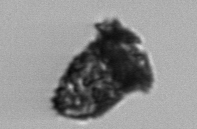
Label: Tintinnopsis